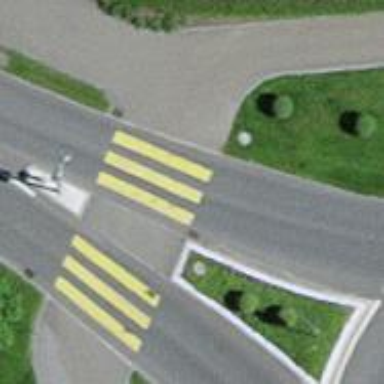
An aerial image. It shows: Marked crossing with zebra crossing island.